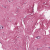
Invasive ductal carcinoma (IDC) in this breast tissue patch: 0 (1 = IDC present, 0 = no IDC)